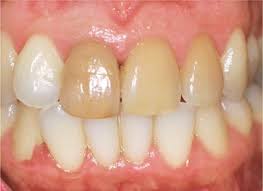
Condition: Tooth Discoloration